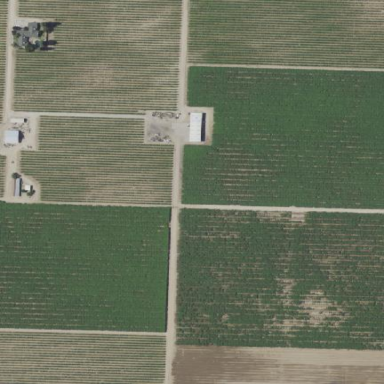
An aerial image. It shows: Vineyard with grape crops.